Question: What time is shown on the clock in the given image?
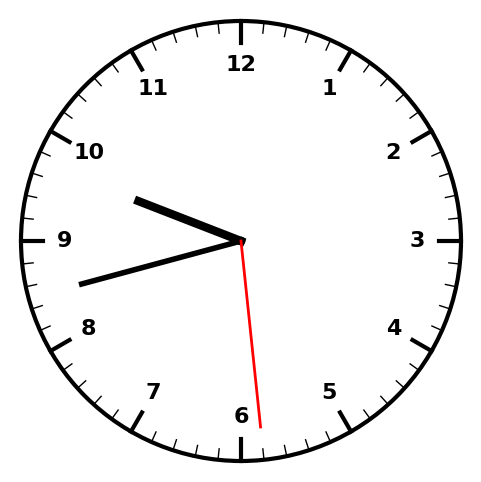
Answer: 09:42:29